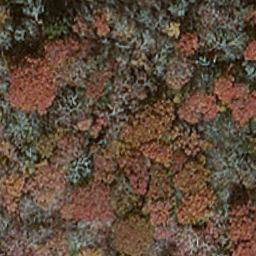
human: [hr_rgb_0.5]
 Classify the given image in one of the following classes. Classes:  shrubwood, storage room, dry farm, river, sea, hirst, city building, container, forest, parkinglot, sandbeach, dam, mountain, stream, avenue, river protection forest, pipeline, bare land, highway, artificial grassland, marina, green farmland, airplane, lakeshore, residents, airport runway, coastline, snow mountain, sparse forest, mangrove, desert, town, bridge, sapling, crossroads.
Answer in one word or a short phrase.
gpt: mangrove